Question: What is the app called?
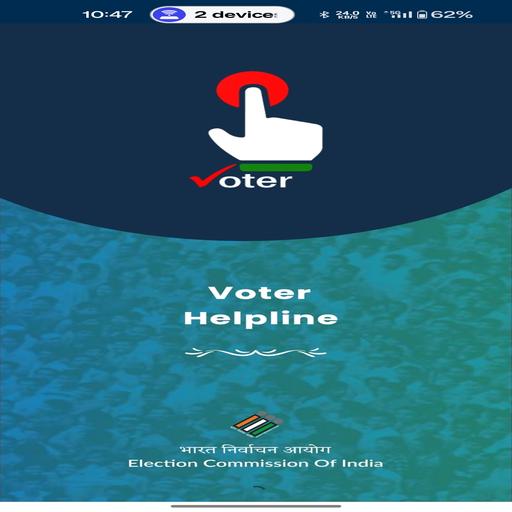
Answer: Voter Helpline